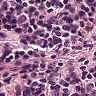
Metastatic tissue present: no